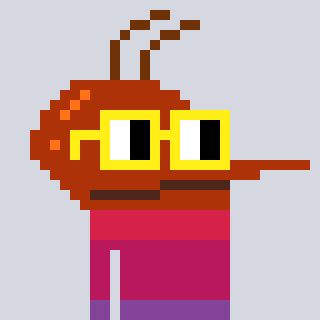
a pixel art character with square yellow glasses, a mosquito-shaped head and a red-colored body on a cool background